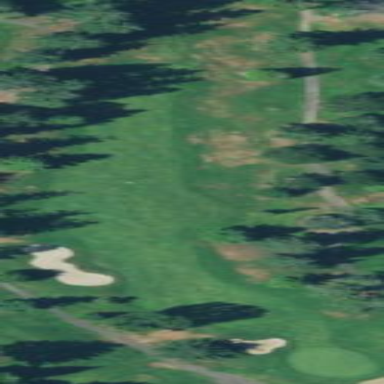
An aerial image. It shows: Well-manicured mown grass area used as golf fairway.